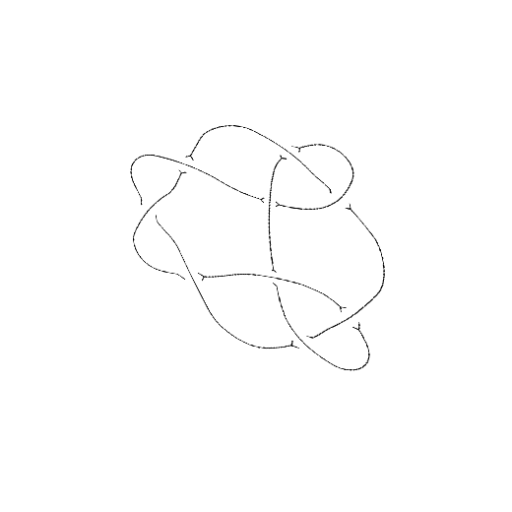
Crossing number: 9